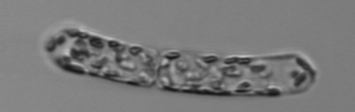
Label: Guinardia_striata